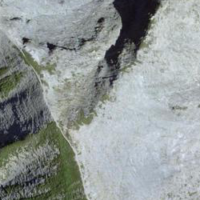
EUNIS habitat code: 48
Species observed at this site:
Silene acaulis